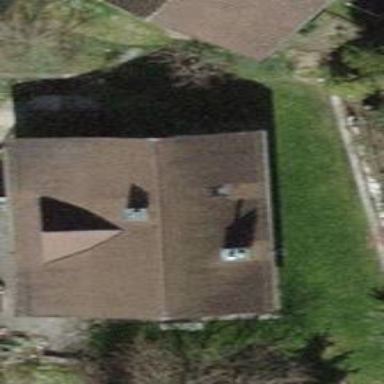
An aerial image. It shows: Detached building with gabled tile roof.